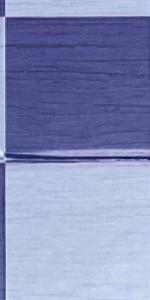
Label: Empty